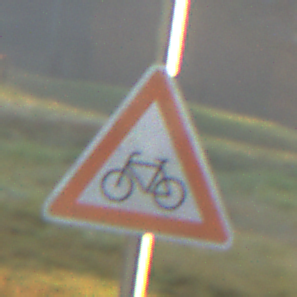
Verkehrszeichen: RadverkehrRechts
Umgebung: Outdoor, Nature
Tageszeit: SunriseSunset
Wetter: Clear
Licht: Natural
Jahreszeit: NotSpecified
Kontrast: HighContrast